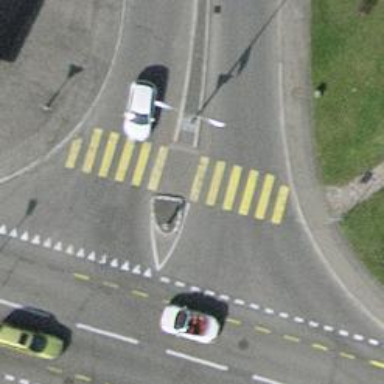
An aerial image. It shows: Marked crossing with pedestrian island.